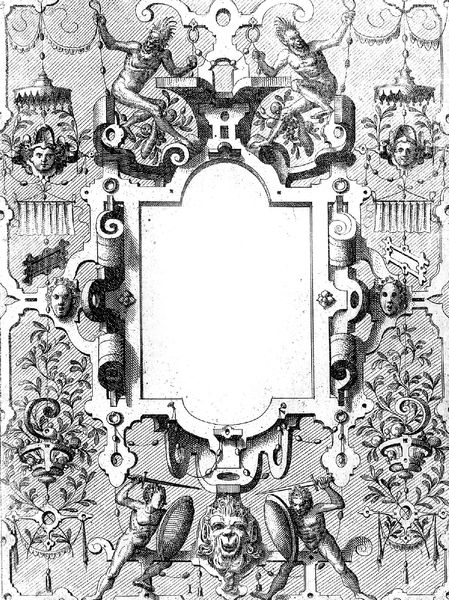
Titel: Rollwerkkartuschen mit Grotesken
Künstler: Hans Vredeman de Vries
Institution: Berlin, Staatliche Museen - Preußischer Kulturbesitz
Schlagwörter: kampf, sitzen, schwarz, zeichnung, rahmen, tod, ranken, relief, angst, arena, schild, maske, radierung, schwerter, degen, alptraum, hölle, teufel, karneval, satan, grabmal, monster, masken, wilde, schutzschild, eingeborene, okkult, okult, schandgeige, demonen